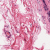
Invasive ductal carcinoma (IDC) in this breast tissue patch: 0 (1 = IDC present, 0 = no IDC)